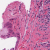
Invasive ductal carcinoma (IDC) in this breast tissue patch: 1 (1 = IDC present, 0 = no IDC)